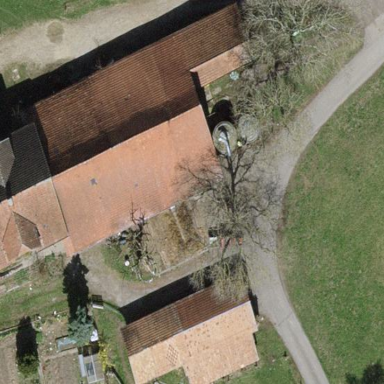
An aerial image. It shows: Farmyard area.